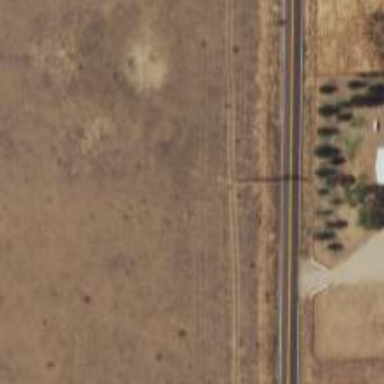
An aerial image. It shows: Power pole.